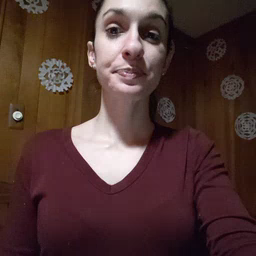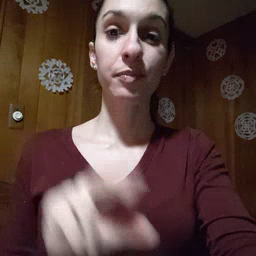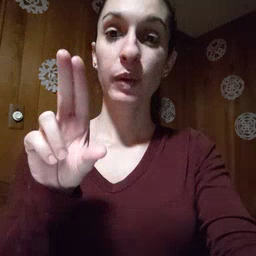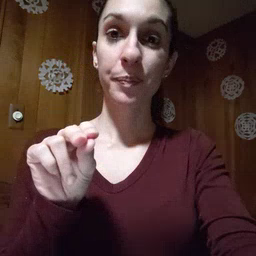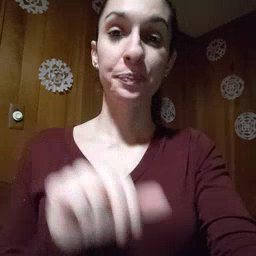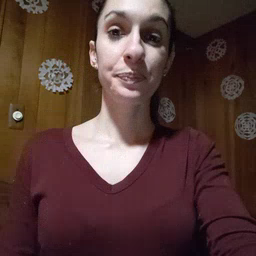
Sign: no